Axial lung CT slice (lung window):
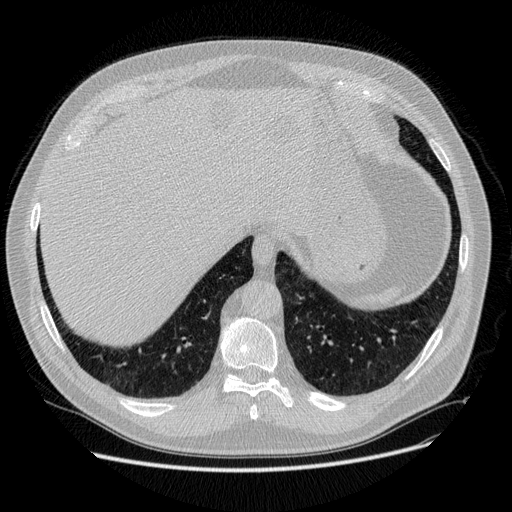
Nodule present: no